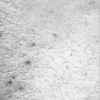
Label: not_dusty